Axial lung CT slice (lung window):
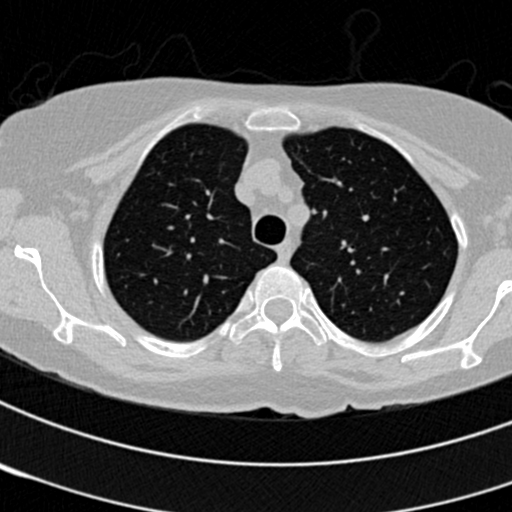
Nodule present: no